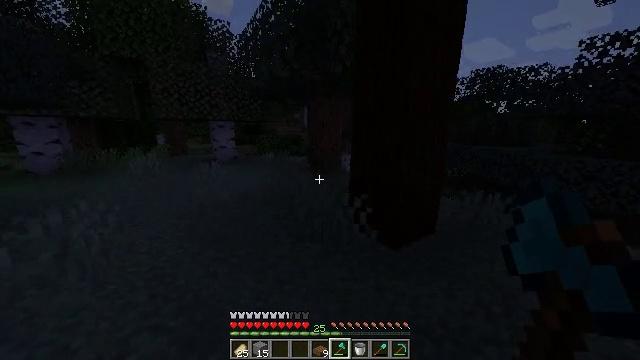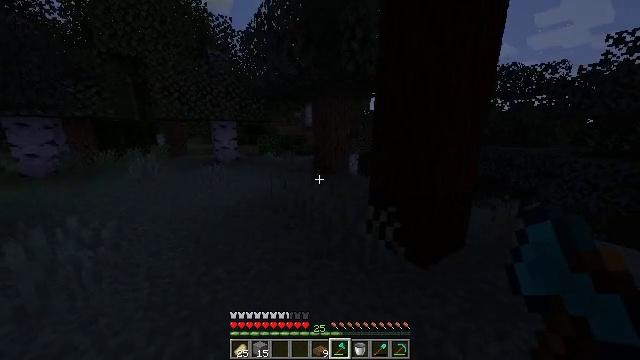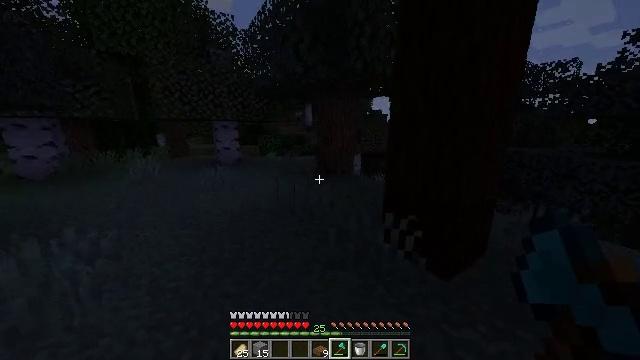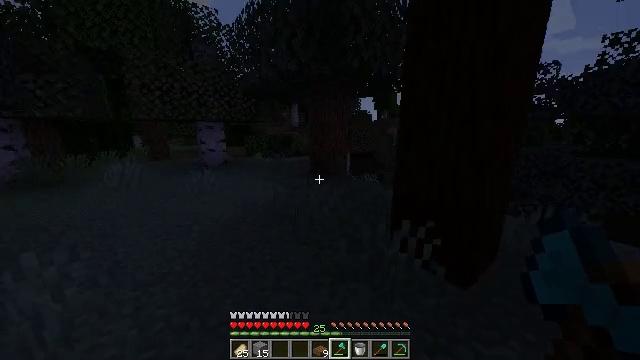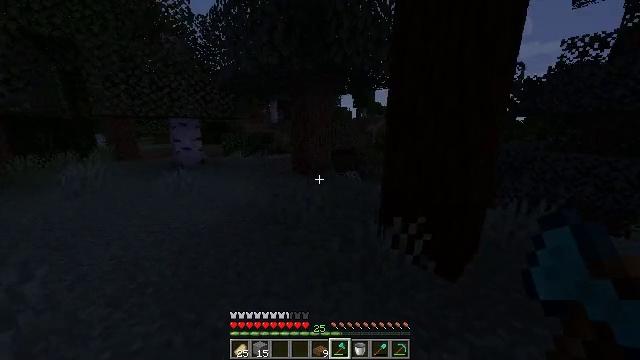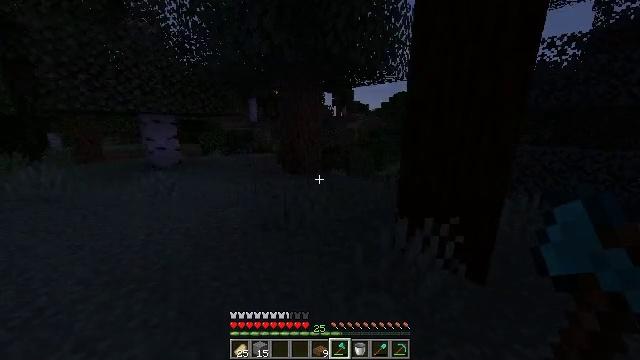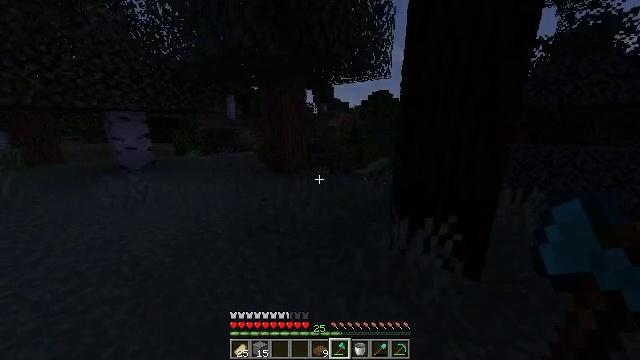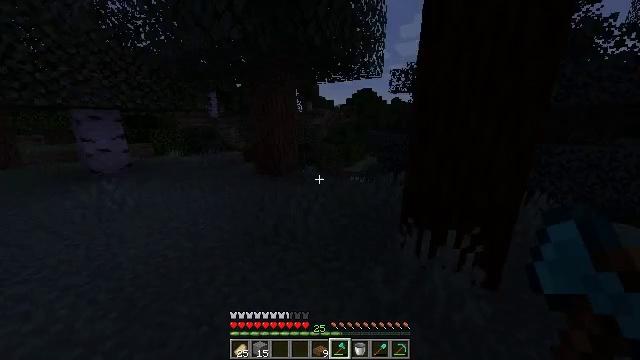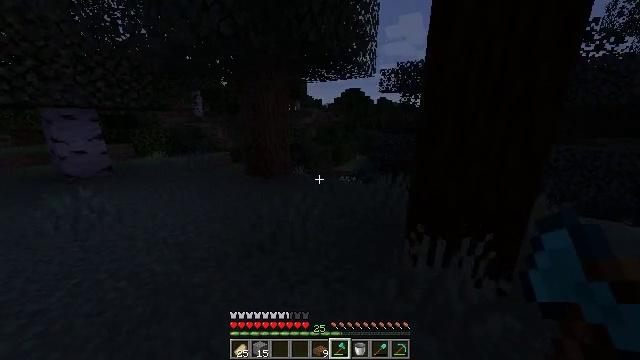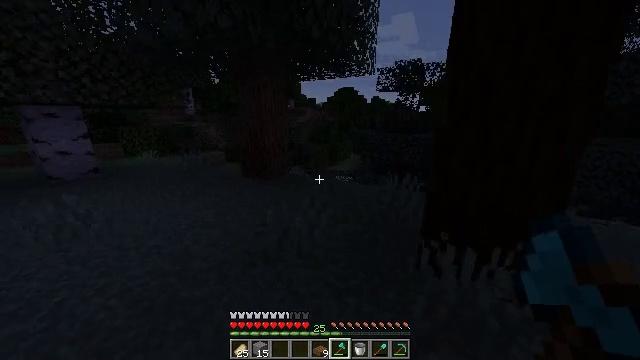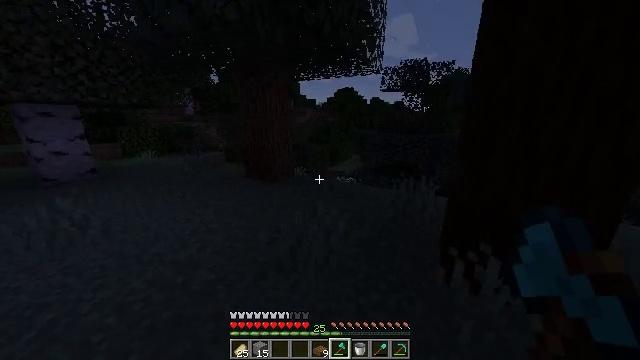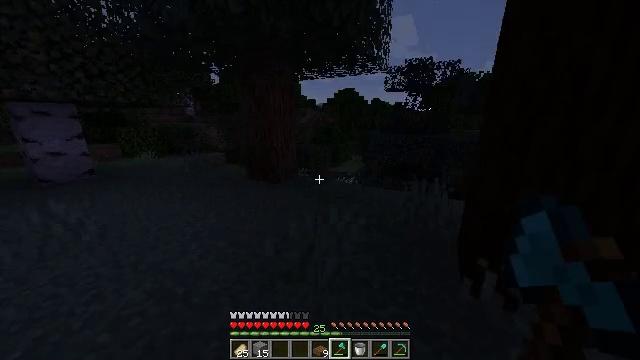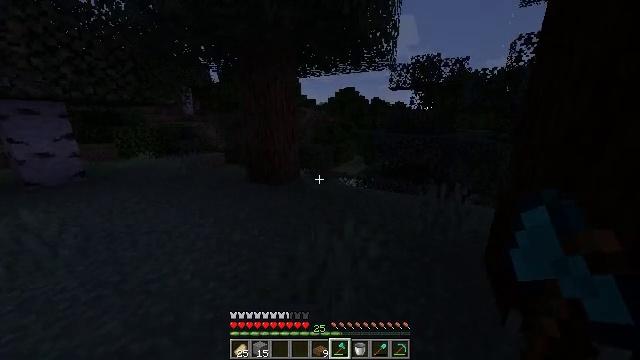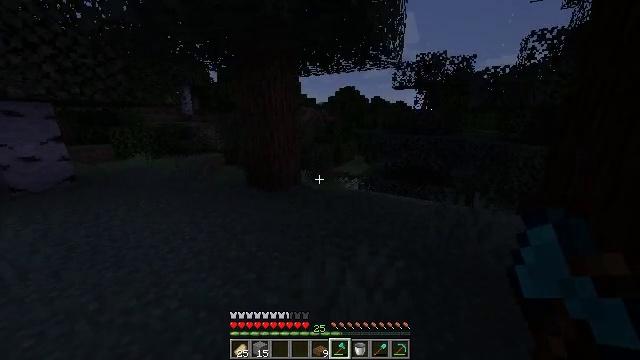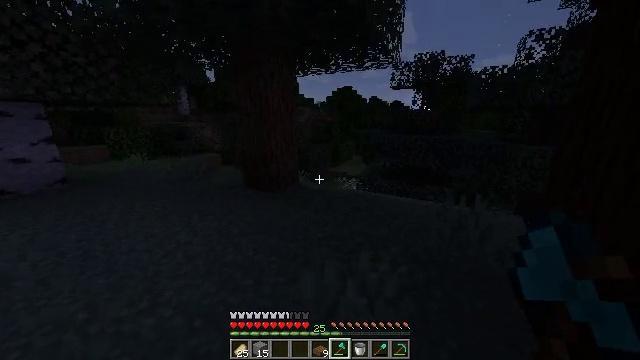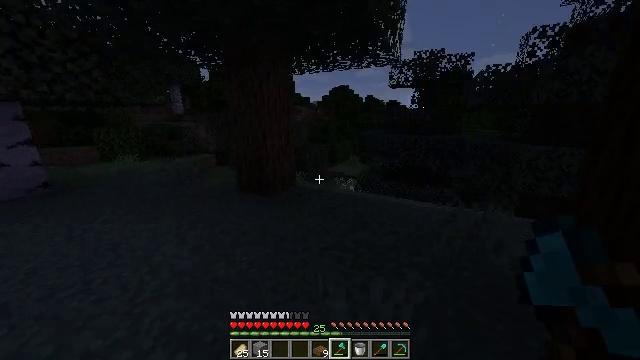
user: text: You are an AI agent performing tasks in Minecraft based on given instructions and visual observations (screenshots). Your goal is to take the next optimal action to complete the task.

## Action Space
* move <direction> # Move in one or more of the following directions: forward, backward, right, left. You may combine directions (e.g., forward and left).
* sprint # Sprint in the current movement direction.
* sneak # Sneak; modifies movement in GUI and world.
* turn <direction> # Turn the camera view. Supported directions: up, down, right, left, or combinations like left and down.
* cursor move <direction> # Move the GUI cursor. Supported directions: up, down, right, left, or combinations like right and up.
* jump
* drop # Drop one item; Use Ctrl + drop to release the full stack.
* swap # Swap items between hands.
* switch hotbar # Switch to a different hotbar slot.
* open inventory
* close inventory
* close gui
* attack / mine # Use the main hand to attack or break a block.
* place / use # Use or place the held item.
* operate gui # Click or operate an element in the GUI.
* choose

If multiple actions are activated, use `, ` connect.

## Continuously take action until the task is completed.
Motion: motion action
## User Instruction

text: Hunt animals.
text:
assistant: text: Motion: move forward and move left
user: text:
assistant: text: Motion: move forward and move left
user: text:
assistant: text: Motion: move forward and move left, turn right
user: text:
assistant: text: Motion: move forward and move left, turn right
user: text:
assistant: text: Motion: move forward and move left, turn right
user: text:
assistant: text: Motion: move forward and move left, sprint, turn right
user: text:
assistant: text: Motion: move forward and move left, sprint, turn right
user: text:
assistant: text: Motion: move forward and move left, sprint, turn right
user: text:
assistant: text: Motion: move forward and move left, sprint, turn right
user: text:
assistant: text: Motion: move forward and move left
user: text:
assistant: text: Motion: move forward
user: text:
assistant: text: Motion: move forward
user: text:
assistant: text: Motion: move forward
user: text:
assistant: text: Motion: move forward
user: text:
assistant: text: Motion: move forward, sprint
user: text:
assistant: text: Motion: move forward, sprint
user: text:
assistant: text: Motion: move forward, sprint, turn down
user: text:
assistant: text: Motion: move forward, sprint, turn right and down
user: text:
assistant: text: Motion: move forward, turn right and down
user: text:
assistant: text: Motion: move forward
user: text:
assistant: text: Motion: move forward, turn down
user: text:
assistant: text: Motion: move forward, turn down
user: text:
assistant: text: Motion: move forward
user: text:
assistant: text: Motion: move forward
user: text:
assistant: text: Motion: move forward, sprint
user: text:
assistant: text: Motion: move forward, sprint
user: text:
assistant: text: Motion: move forward, sprint
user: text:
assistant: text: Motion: move forward, sprint
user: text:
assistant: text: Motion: move forward
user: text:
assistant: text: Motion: move forward